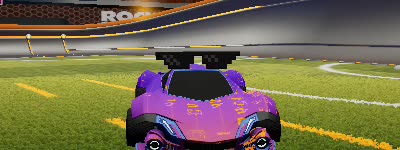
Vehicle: werewolf